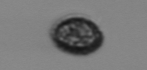
Label: Pseudochattonella_farcimen